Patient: sex M, age 61
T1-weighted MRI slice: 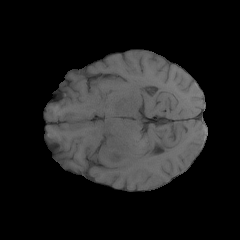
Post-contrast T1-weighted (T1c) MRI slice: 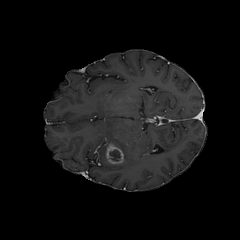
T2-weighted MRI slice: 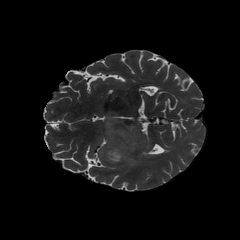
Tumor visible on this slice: yes
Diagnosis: Glioblastoma, IDH-wildtype
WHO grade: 4